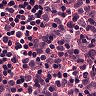
Metastatic tissue present: yes